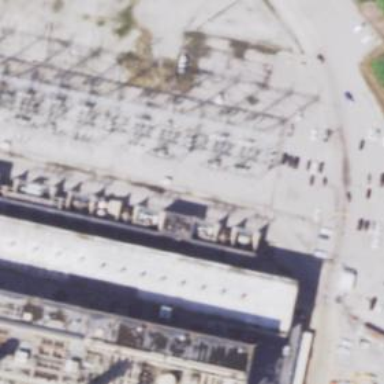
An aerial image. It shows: Lattice structure tower used for power transmission.